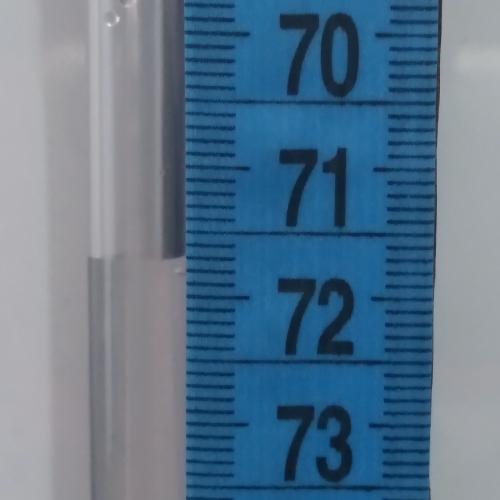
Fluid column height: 71.7 cm